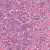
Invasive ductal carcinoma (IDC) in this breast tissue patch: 1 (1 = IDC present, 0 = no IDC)